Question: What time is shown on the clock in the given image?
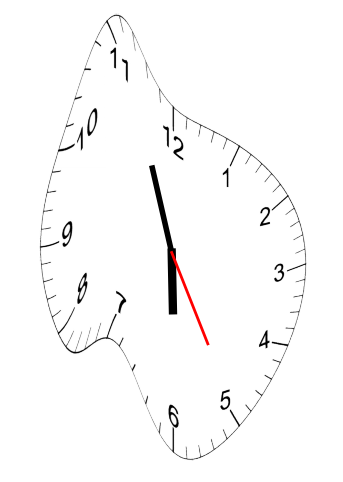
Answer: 05:56:25